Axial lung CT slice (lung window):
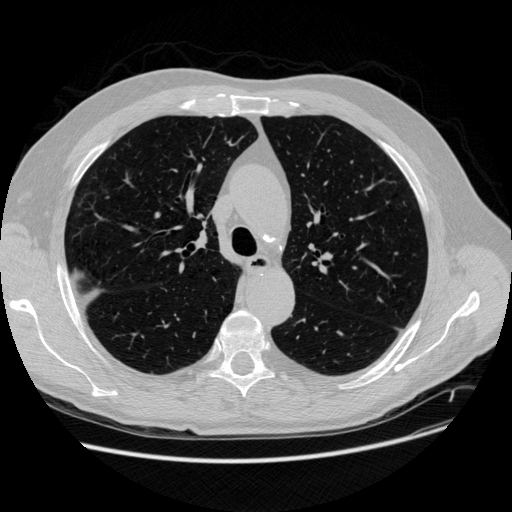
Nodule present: no